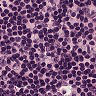
Metastatic tissue present: no